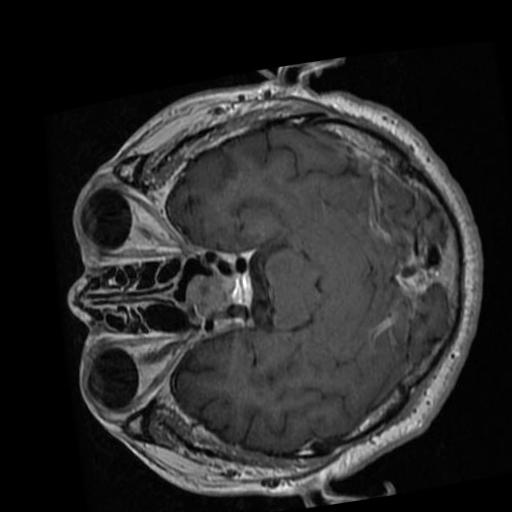
Label: brain_tumor